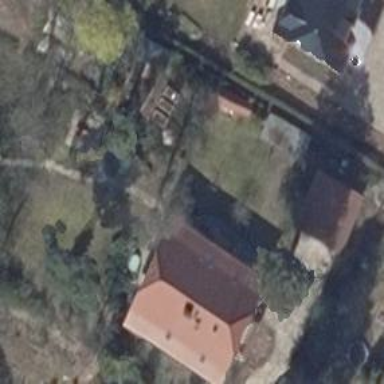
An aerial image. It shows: Detached building with red half-hipped roof aligned along the structure.